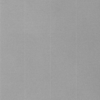
Label: dusty